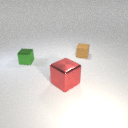
small green metal cube to the left of small brown rubber cube